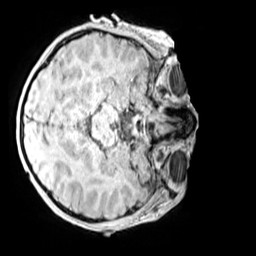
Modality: MP2RAGE
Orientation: axial
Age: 9
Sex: male
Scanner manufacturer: siemens
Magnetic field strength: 3 T
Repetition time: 4 s
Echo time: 0.00299 s